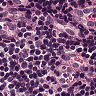
Metastatic tissue present: yes